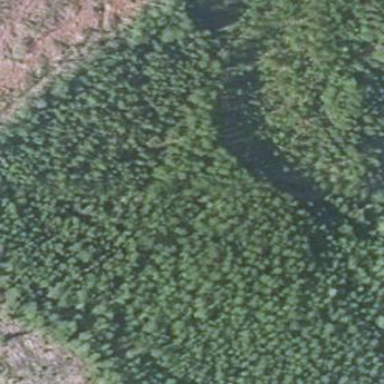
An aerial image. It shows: Forest area.